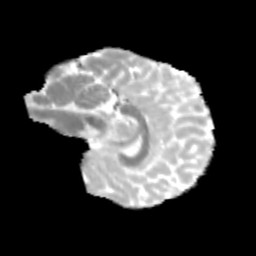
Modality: MD
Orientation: sagittal
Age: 13
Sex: female
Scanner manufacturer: siemens
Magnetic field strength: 3 T
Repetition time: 3.8 s
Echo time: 0.07 s